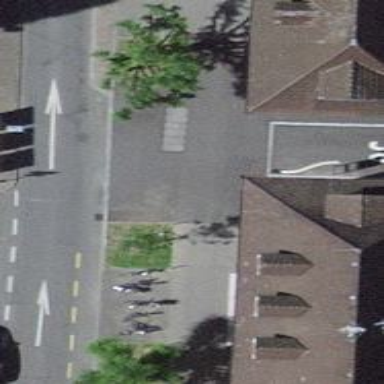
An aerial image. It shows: Unmarked and uncontrolled road crossing.